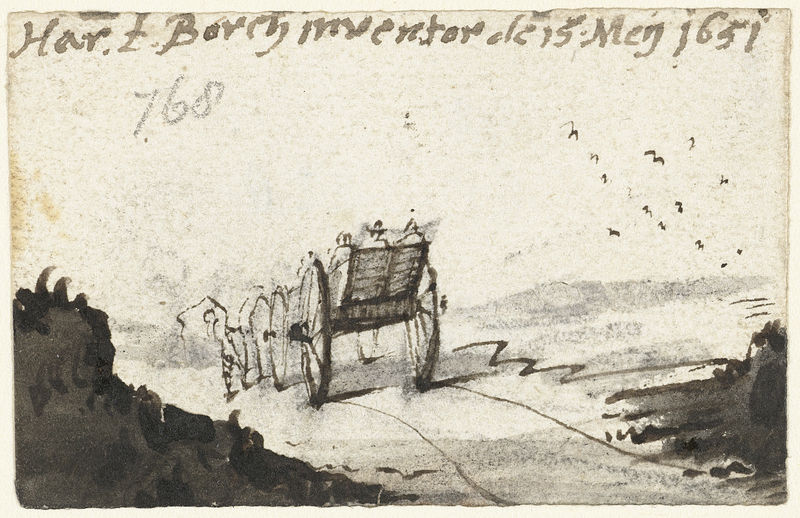
Titel: Wagen met passagiers in een landschap, van achteren
Künstler: Harmen ter Borch
Standort: Amsterdam
Institution: Rijksmuseum
Schlagwörter: braun, strasse, spuren, hat, men, people, group, man, rock, sky, landscape, street, snow, bushes, path, plants, road, paper, black and white, animals, hats, sketch, birds, flying, small, outside, cart, ink, animal, carriage, horse, wagon, outdoors, travel, wash, simple, whip, wheel, text, wheels, caravan, tracks, wagons, 1651, shrubbery, driver, numbered, track, inventor, trailer, 768, borry